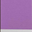
Piece: xx